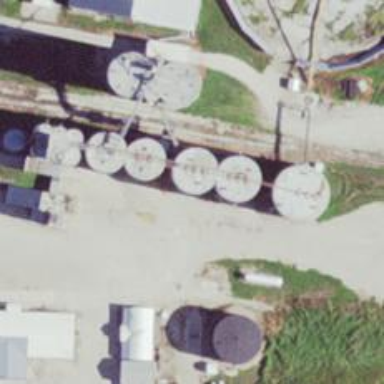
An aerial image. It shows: Silo.